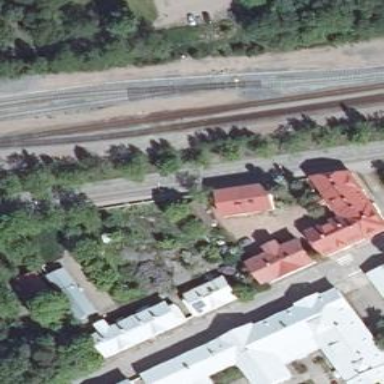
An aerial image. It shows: Abandoned railway yard.